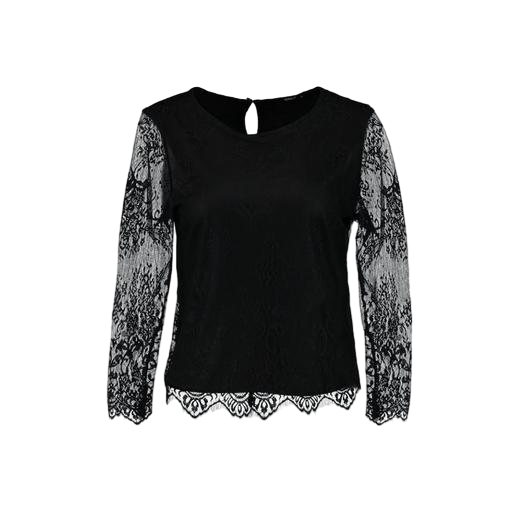
black long sleeve eyelash lace top, black lace-sleeve top, black long-sleeved lace top, white background